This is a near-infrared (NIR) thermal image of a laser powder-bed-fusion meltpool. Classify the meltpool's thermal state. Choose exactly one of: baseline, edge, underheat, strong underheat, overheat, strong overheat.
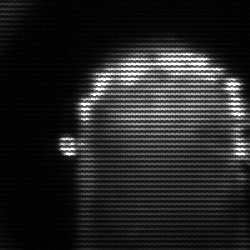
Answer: baseline